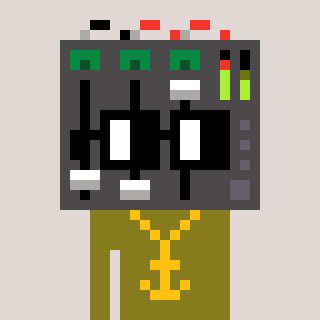
a pixel art character with square black glasses, a mixer-shaped head and a gunk-colored body on a warm background